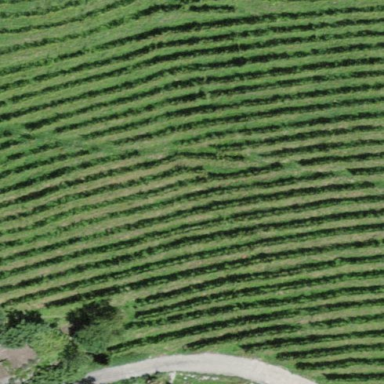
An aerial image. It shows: Beautiful vineyard in the countryside.